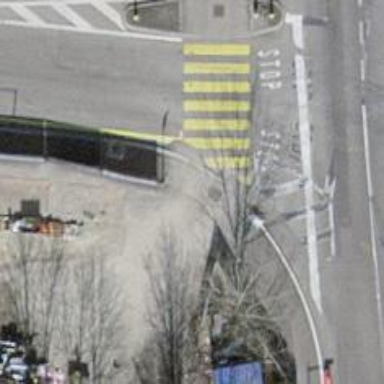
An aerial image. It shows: Kerb barrier.